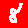
Digit: 8